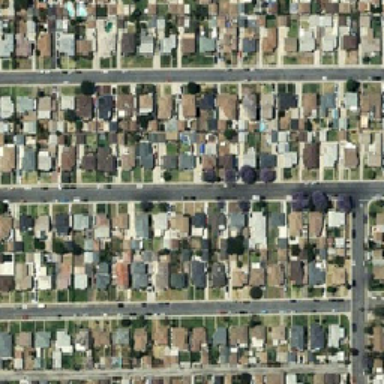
Very high density residential area .